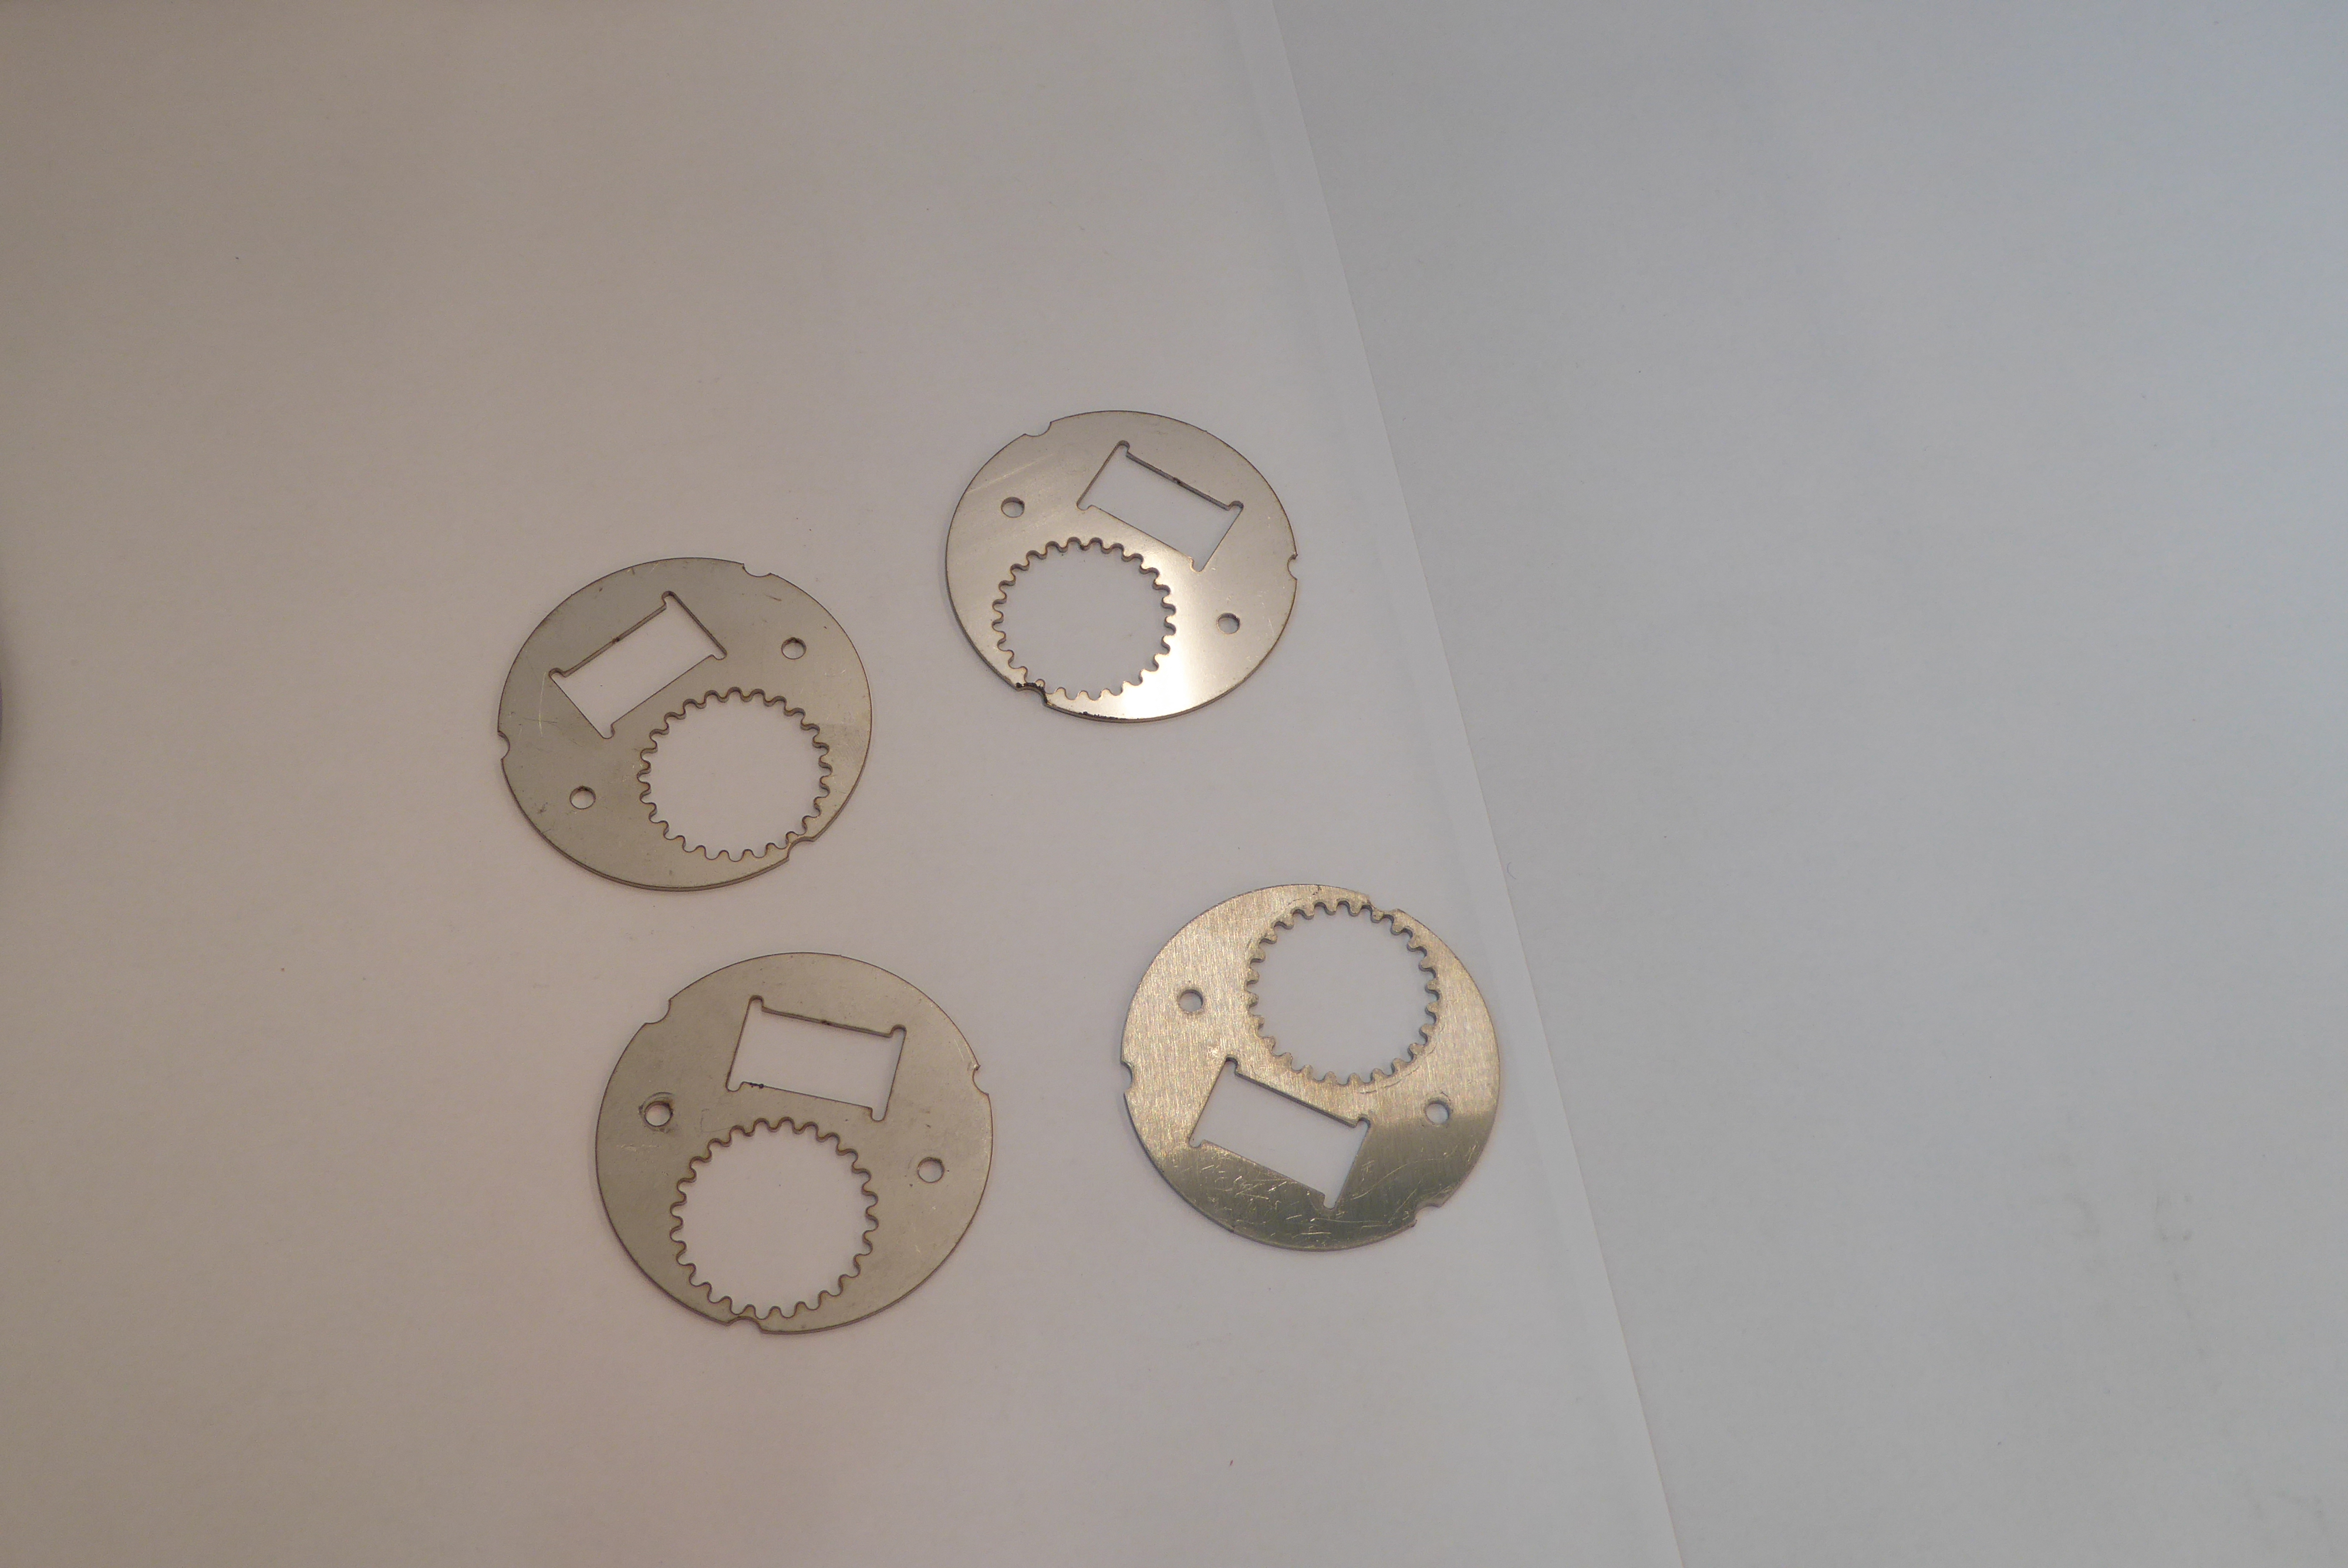
Label: Bottle Opener - Inlay